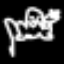
Label: frog